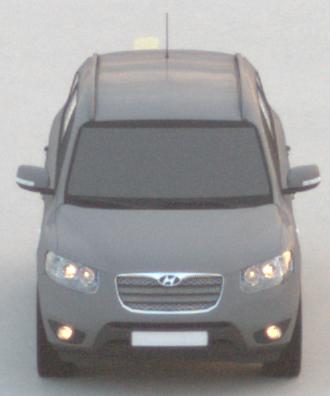
Make: Hyundai
Model: Santa Fe 2.4
Detailed model: Santa Fe (CM)
Model produced from: 2010/01
Model produced until: 2012/09
Doors: 5
Color: gray
Road condition: dry road
Daytime: dawn
Contrast: low contrast